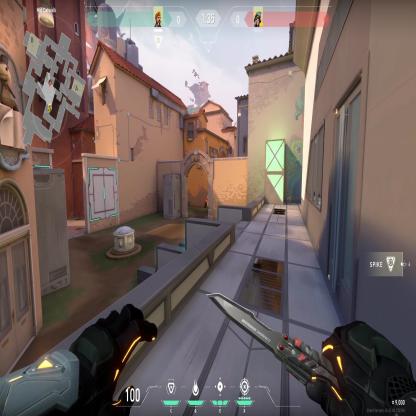
Label: enemy